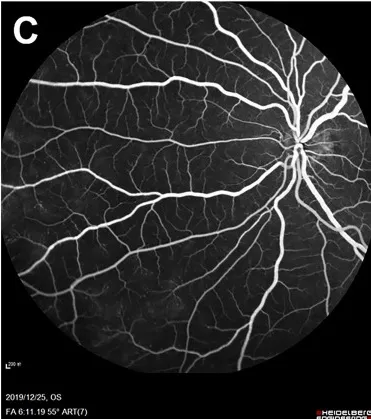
Fundus fluorescein angiography (FFA) 6 months after balloon angioplasty. Decrease of microaneurysms with less evident leakage in the late phase.
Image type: ophthalmic_imaging (ophthalmic_angiography)